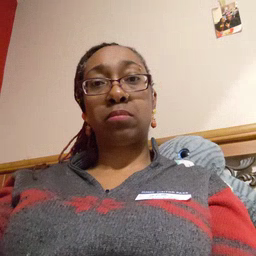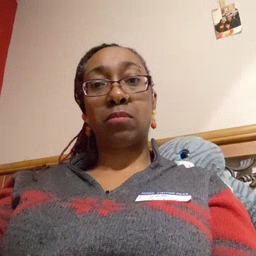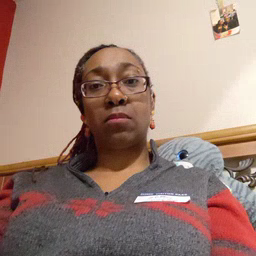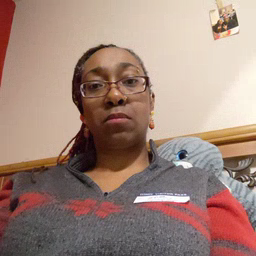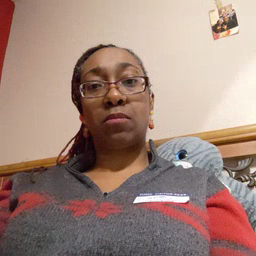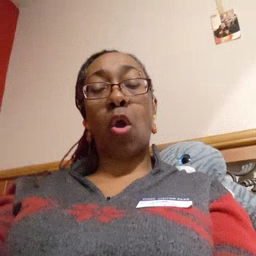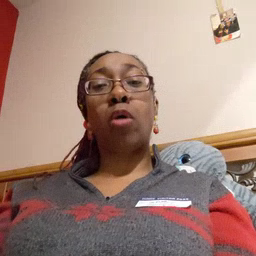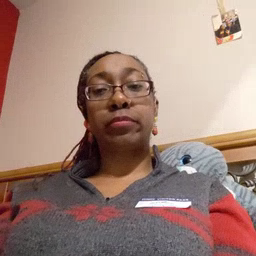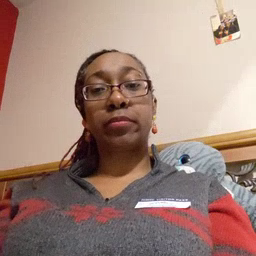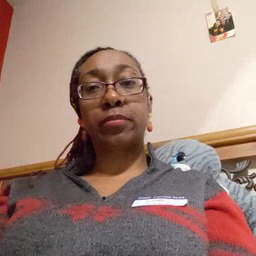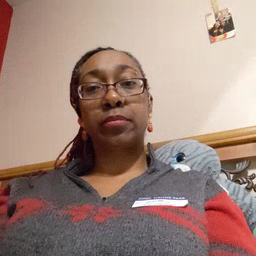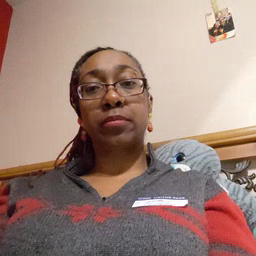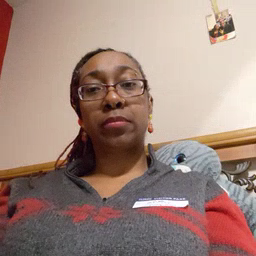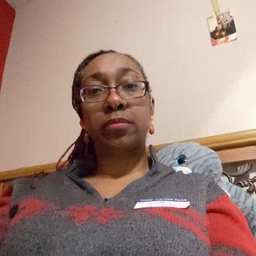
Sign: wolf